Question: While browsing the <URL> using jquerymobile technology. When I click a link to another page, the browser have not refreshed, but a loading indicator displayed on middle, then direct to the destination.
Is this effect belong to 'AJAX'? and how to implement this effect?
An example for this would be appreciated, thanks.

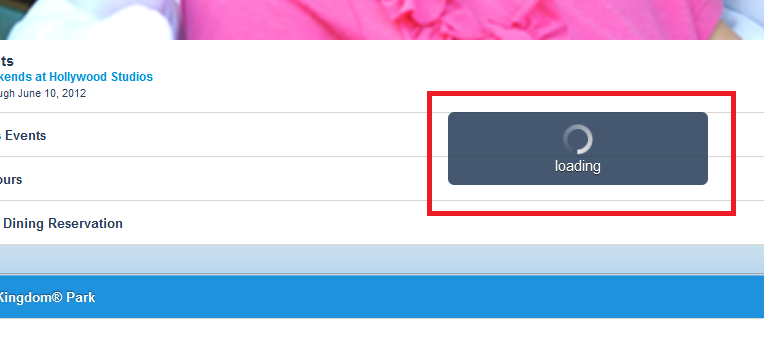
Answer: Yes it is ajax, and jQuery mobile has this setting set as default. If you wanted to do it on your website without jQuery, you would need to use GET calls to your back end actions and return the whole Page which will replace the div with ID you are posting from. If you wanted exact code for your language of choice you'd need to tell us what that is.